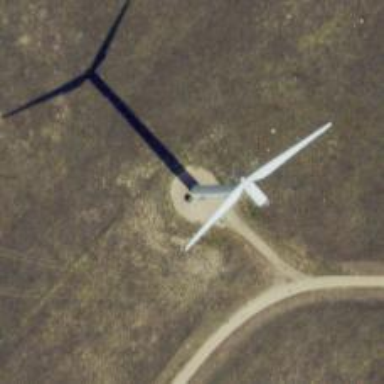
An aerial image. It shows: Wind power generator employing wind turbines.